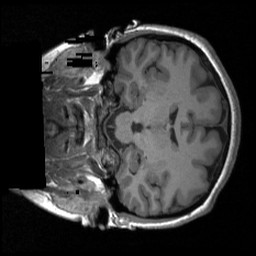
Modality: T1w
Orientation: coronal
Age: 25
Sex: female
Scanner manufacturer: siemens
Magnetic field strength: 3 T
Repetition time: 1.9 s
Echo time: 0.00232 s